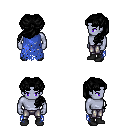
a pixel art fantasy rpg character, male body template, dark elf, purple skin, blue tattered cape, metal pants, black princess hairstyle, black shoes, four views (front, back, left, right), 2x2 character sprite sheet, small pixel art, hard edges, no anti-aliasing